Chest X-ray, AP view. Patient: 90 years old, sex F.
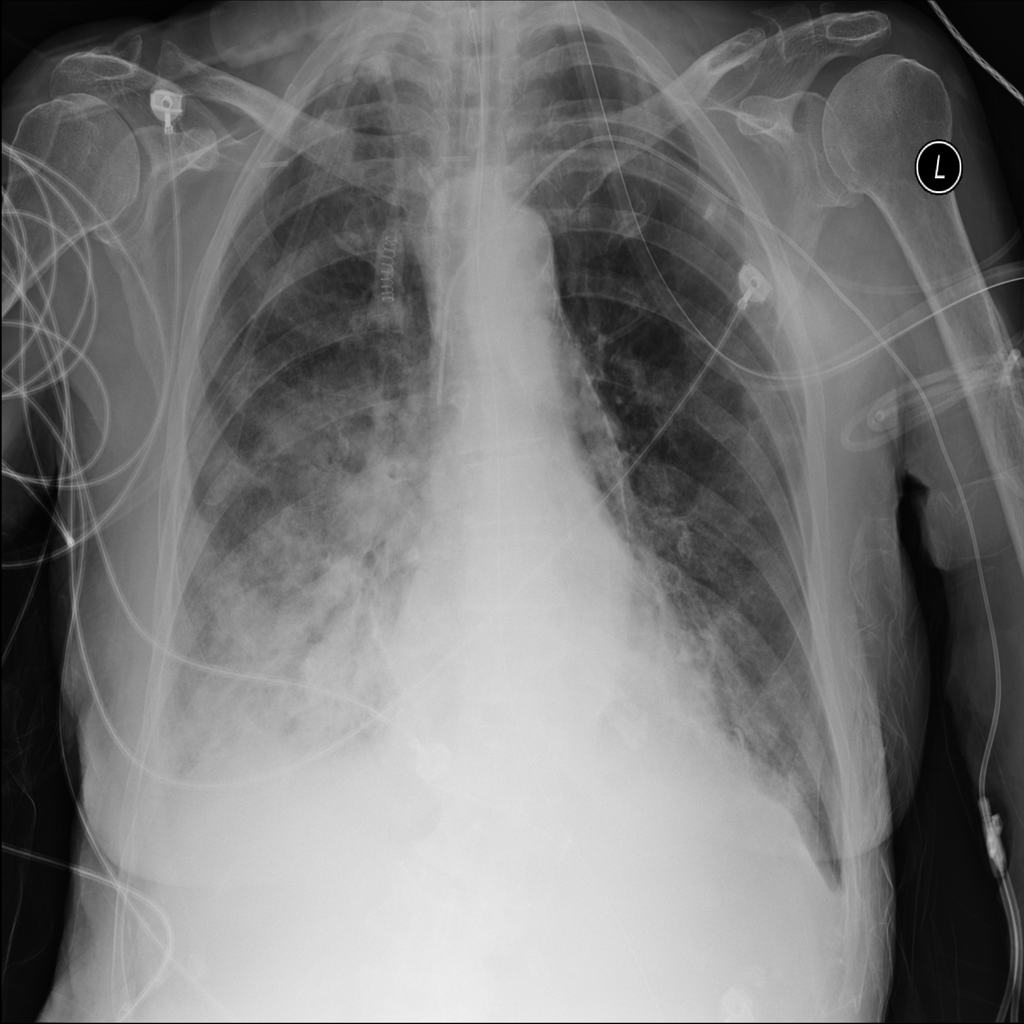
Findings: Infiltration